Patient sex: M
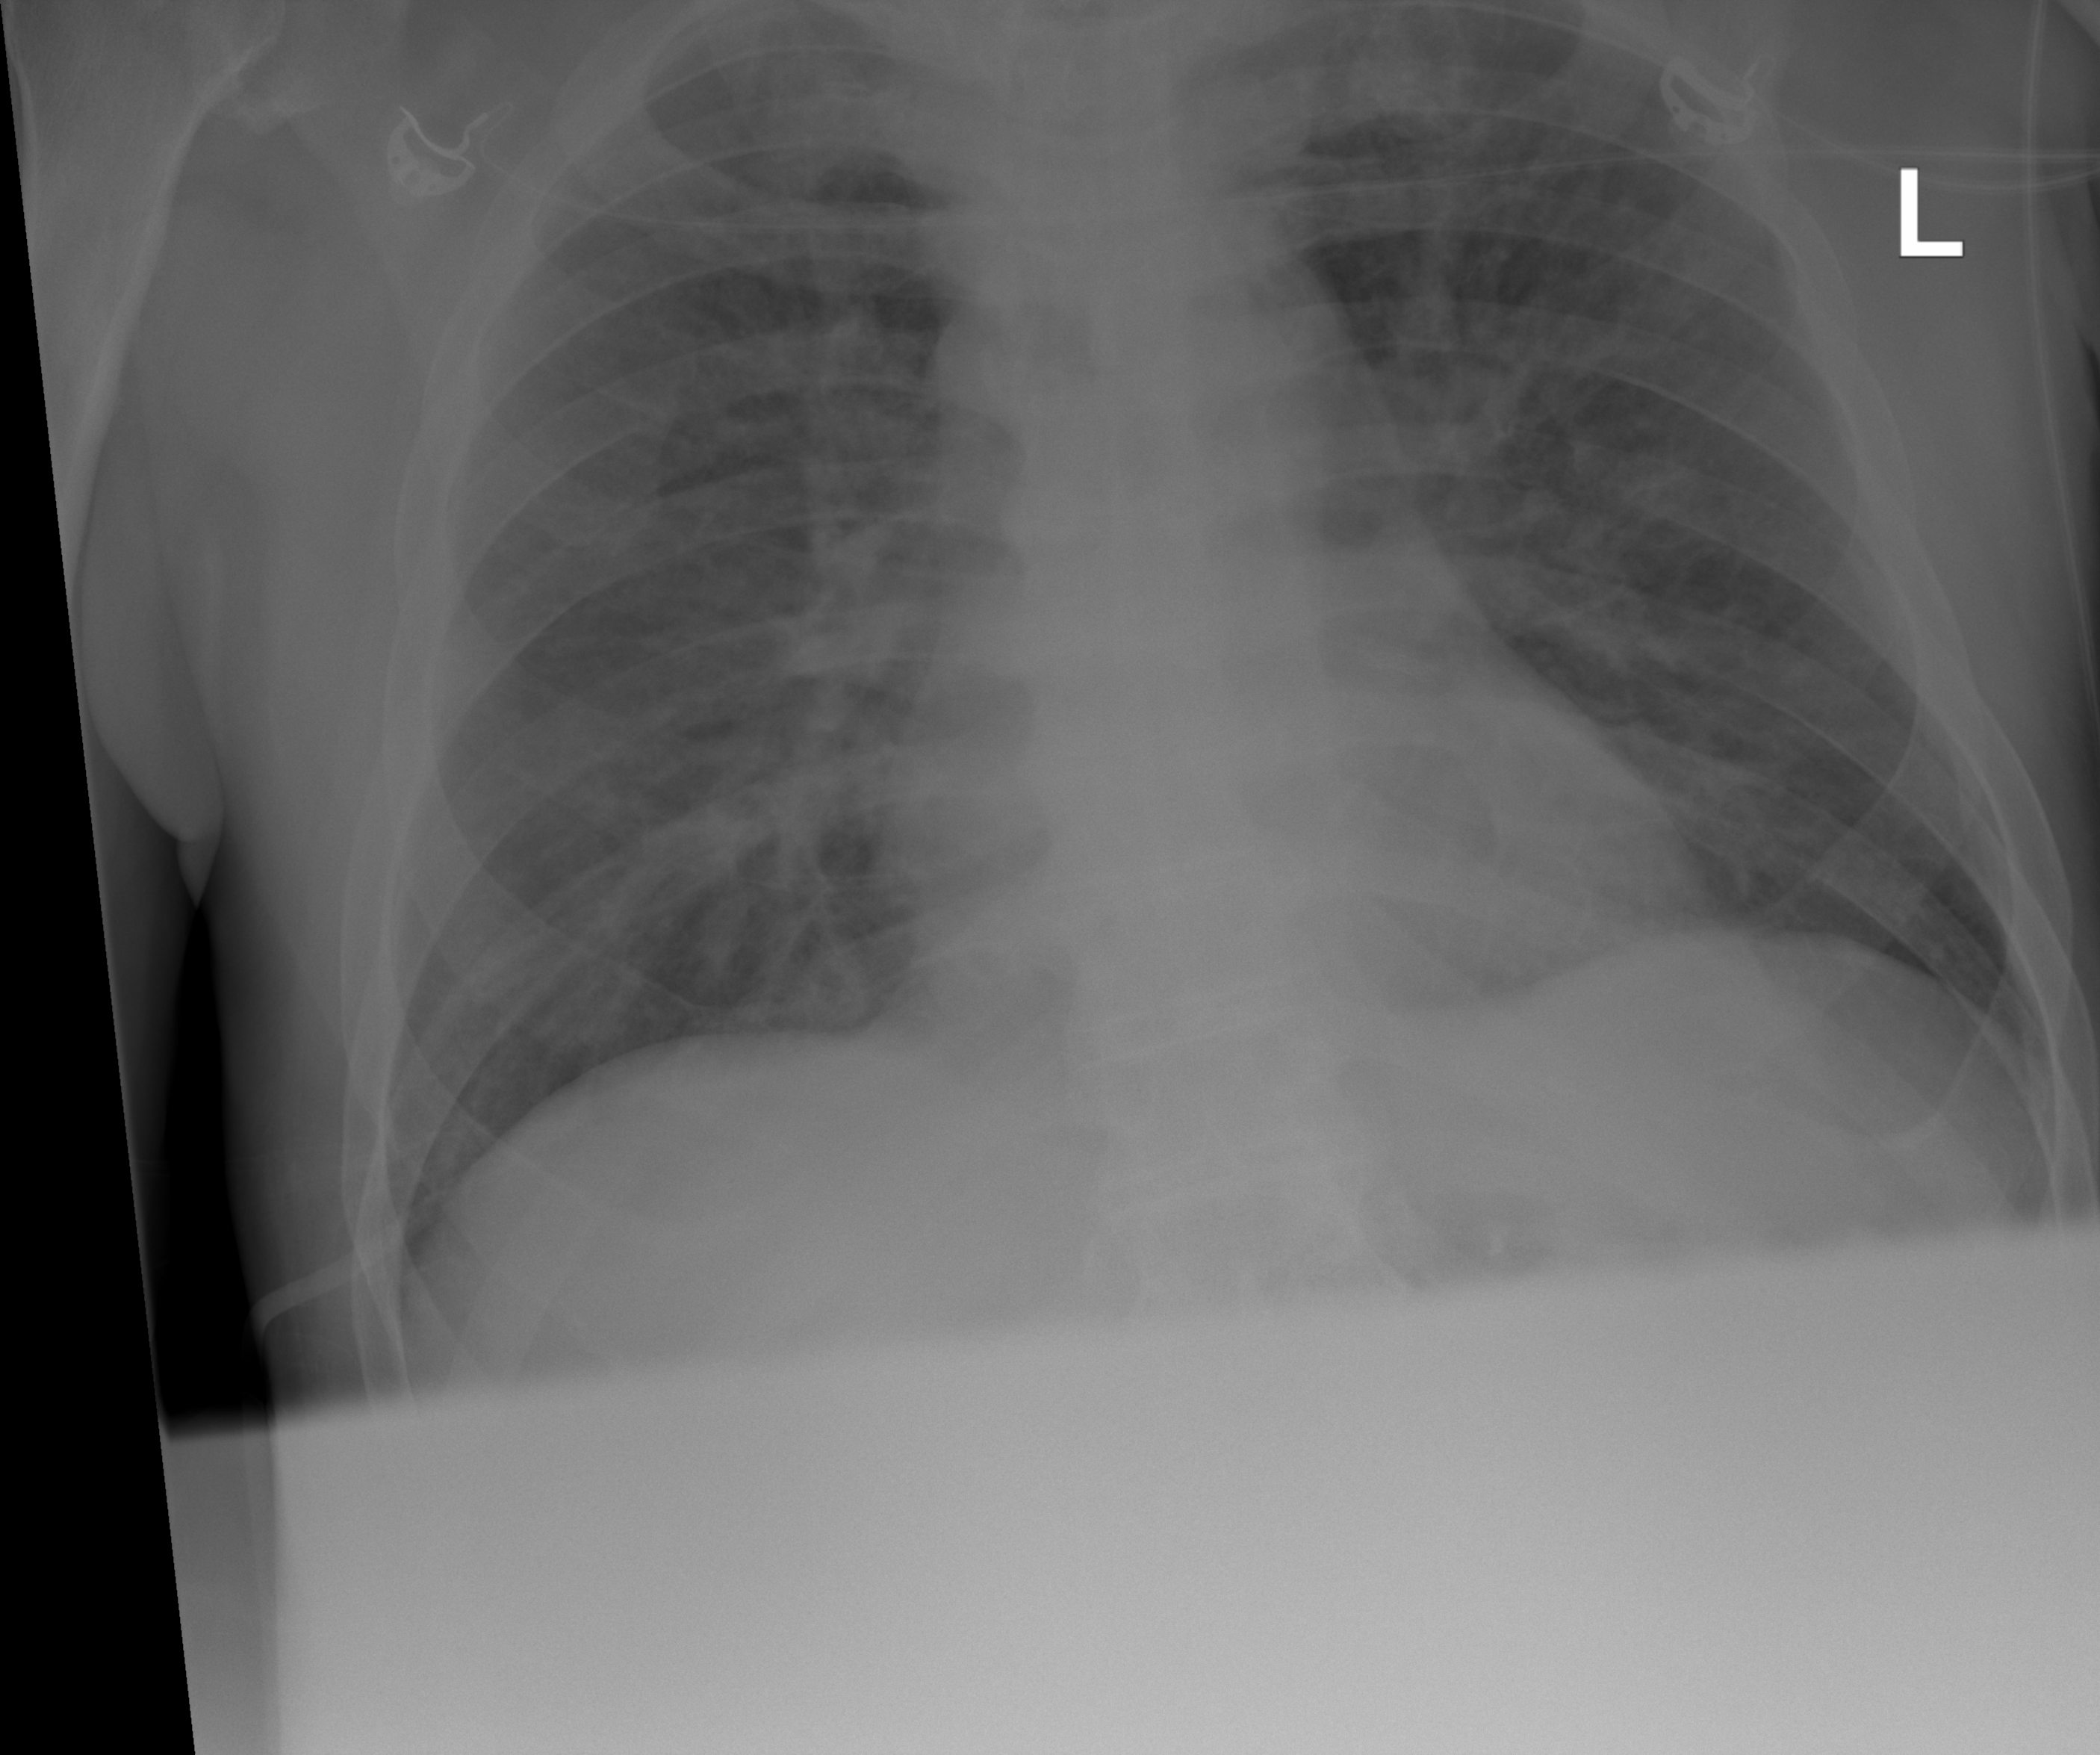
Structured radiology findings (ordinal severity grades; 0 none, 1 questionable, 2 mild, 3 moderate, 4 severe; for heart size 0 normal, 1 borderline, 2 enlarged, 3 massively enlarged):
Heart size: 0
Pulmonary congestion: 2
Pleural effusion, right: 0
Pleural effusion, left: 0
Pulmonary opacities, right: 0
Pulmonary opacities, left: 0
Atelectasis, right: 0
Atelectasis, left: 0